Field crop: tomato
Growth stage: 1
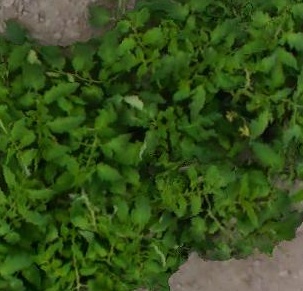
Species: tomato